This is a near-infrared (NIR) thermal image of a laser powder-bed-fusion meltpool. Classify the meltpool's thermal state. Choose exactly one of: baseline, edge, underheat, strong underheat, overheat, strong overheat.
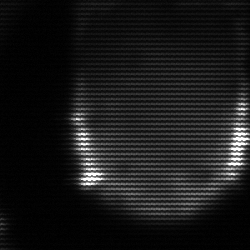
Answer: edge